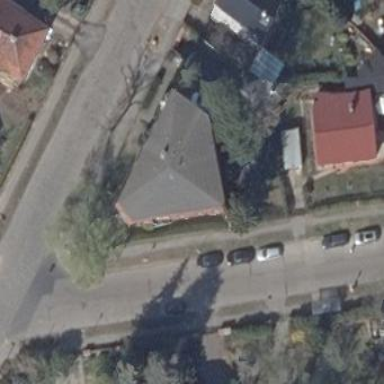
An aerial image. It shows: Building with apartments featuring unique double saltbox roof shape.